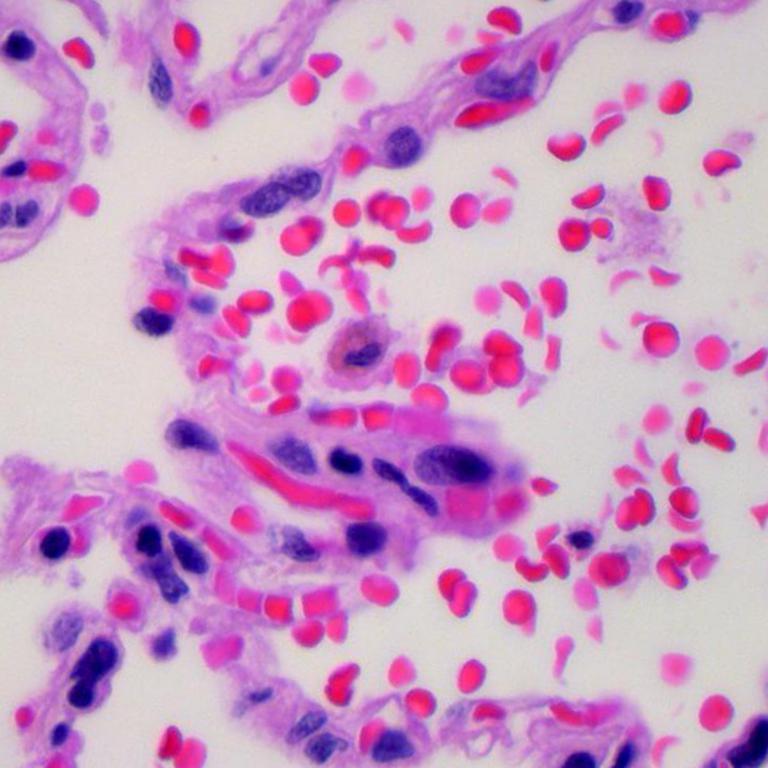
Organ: lung
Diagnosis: benign